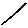
Label: line